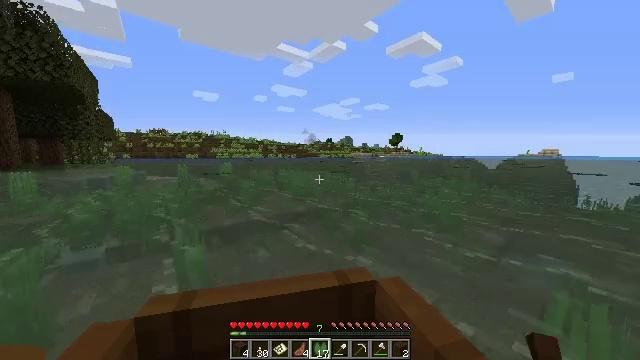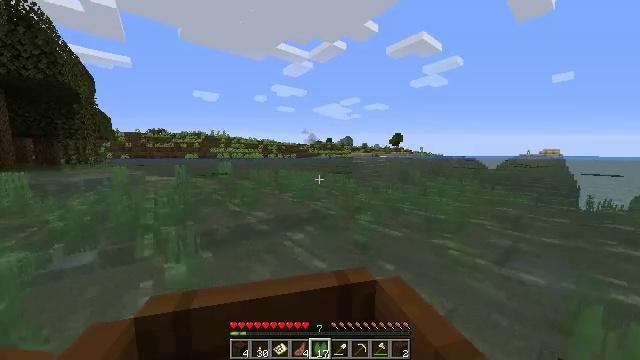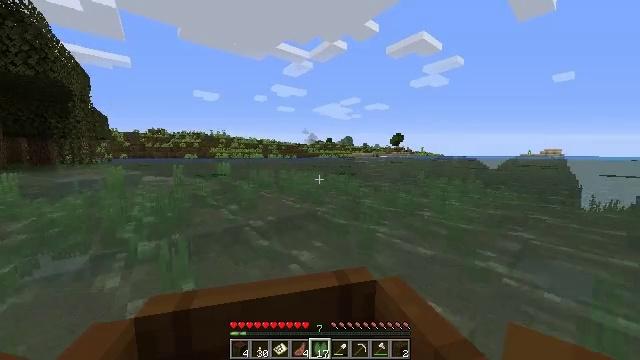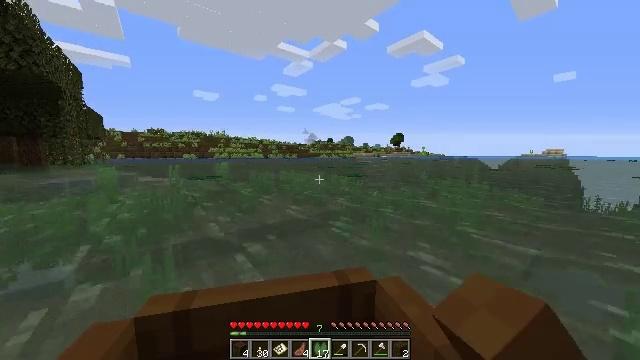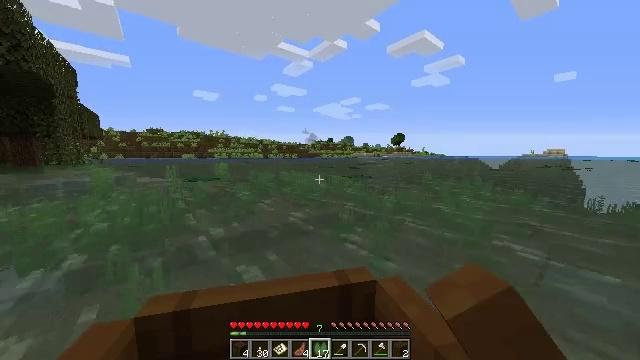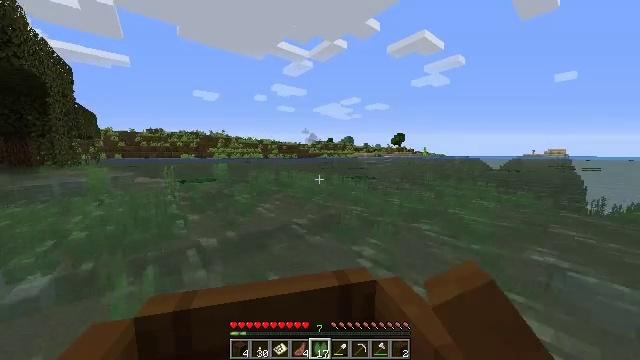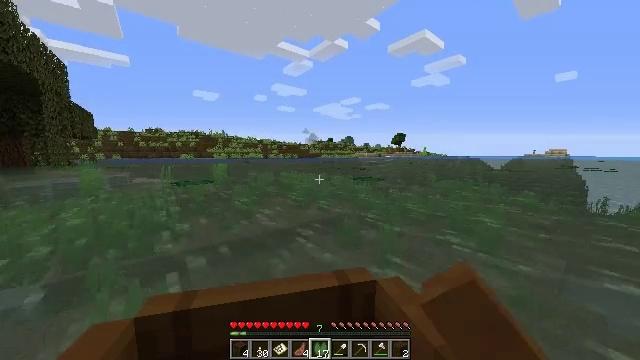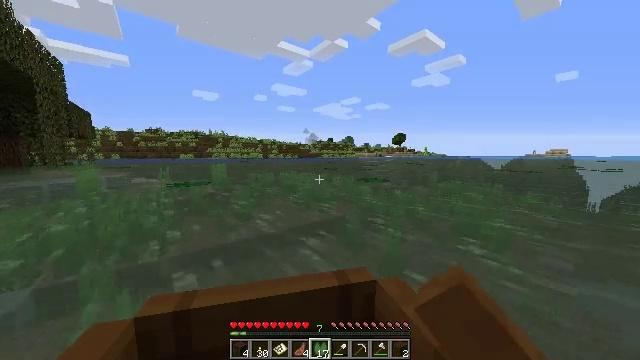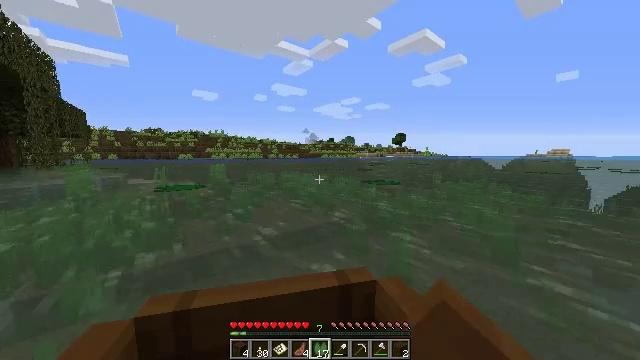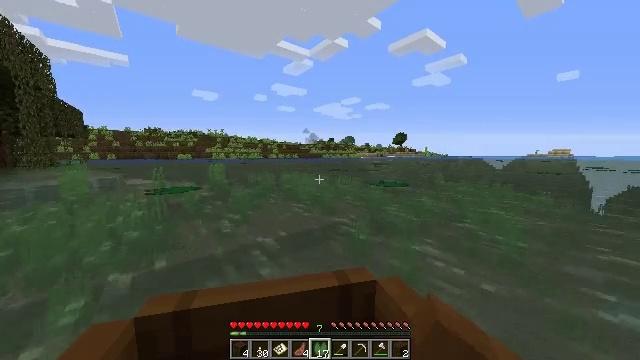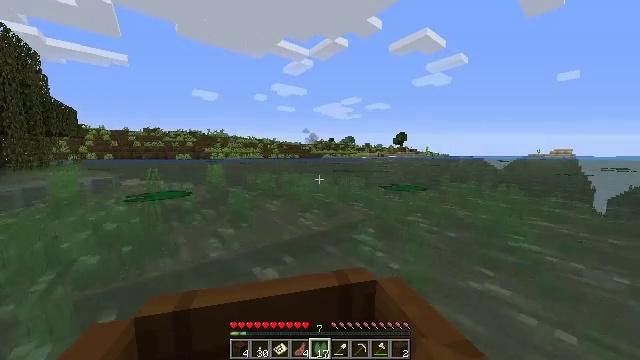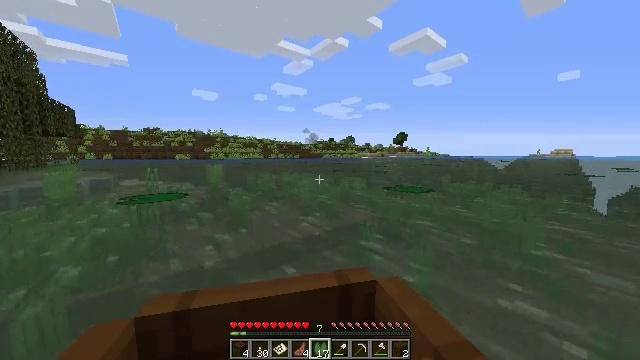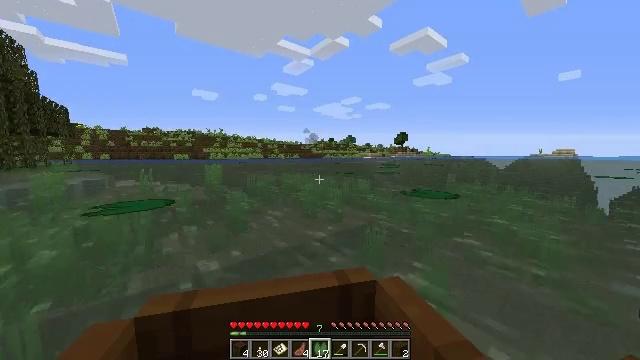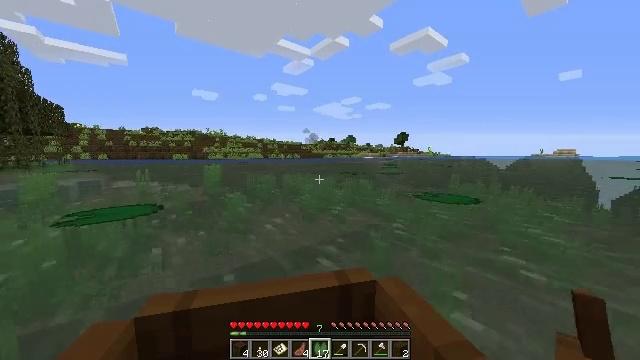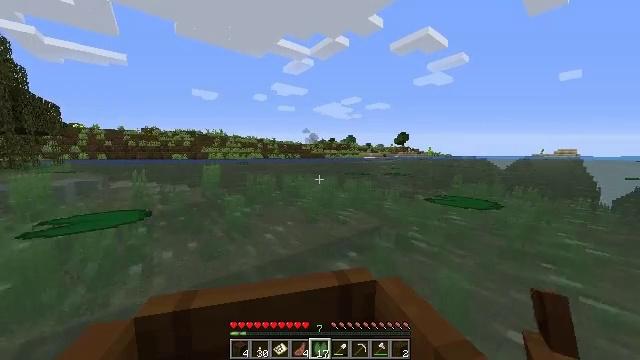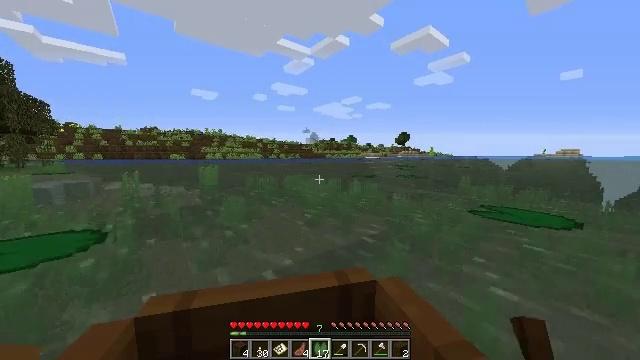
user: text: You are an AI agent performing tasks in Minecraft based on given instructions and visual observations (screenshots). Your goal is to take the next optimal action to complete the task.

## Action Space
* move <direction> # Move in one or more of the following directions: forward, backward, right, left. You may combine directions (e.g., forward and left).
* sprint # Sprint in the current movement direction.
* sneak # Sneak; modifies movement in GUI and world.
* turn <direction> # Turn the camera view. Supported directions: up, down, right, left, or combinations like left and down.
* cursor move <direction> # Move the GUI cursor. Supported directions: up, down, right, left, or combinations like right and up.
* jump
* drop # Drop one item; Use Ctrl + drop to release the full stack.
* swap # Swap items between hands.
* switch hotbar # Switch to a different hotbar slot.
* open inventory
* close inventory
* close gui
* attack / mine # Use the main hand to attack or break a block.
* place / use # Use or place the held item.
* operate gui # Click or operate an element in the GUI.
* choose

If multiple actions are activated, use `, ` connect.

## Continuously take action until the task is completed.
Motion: motion action
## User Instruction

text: Cut down the sugar cane stalks.
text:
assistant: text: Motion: move forward
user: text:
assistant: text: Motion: move forward
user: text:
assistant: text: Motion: move forward
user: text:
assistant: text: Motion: move forward
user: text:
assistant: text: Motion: move forward
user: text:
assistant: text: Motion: move forward
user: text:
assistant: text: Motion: move forward
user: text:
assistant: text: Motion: move forward
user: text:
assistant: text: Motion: move forward
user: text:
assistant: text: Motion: move forward
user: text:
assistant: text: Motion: move forward
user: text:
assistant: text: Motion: move forward
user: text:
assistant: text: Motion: move forward
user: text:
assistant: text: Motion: move forward
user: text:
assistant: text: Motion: move forward
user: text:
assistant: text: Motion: move forward
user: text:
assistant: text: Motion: move forward
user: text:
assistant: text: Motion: move forward
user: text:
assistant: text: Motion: move forward
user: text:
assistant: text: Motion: move forward
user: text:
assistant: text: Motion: move forward
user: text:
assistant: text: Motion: move forward
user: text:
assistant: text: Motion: move forward
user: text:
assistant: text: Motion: move forward
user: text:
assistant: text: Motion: move forward
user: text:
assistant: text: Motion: move forward
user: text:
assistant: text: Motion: move forward
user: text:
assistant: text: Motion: move forward
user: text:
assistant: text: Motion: move forward
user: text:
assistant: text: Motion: move forward